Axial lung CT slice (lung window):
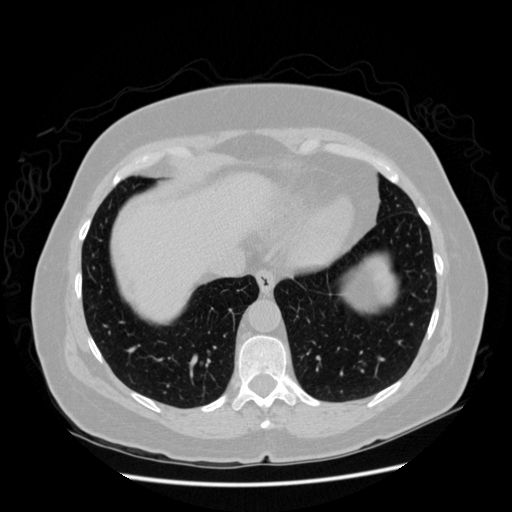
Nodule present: no